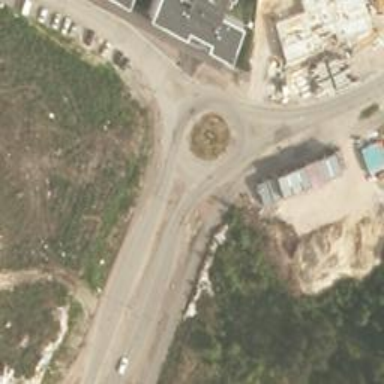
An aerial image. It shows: Secondary road leading to roundabout.